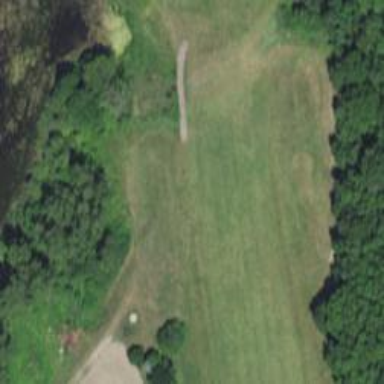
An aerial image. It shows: Golf cartpath that is also road path.